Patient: sex F, age 83
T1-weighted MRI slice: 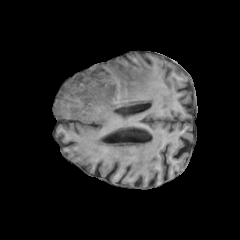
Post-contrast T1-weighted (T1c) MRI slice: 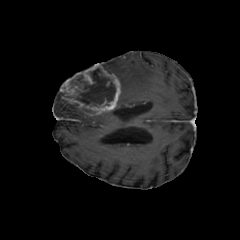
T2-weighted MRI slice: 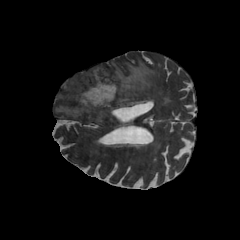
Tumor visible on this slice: yes
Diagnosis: Glioblastoma, IDH-wildtype
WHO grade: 4